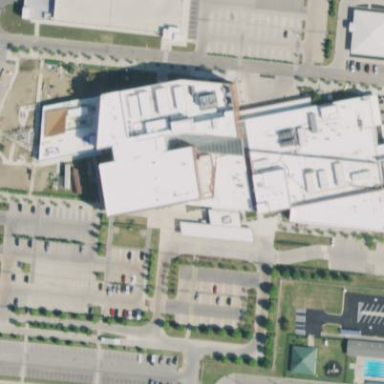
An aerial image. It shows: Clinic building providing healthcare services.